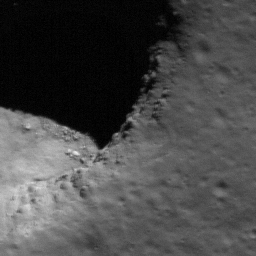
Pit: Compton Pit
Host crater: Compton Crater
Host type: impact_melt
Lunar coordinates: latitude 56.225, longitude 106.196